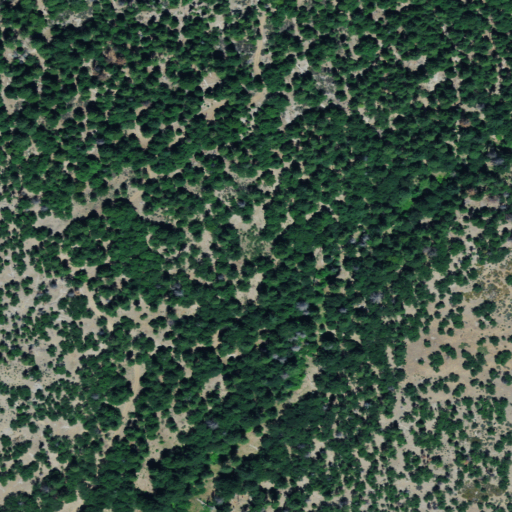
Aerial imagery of valley in California named Brock Gulch containing evergreen forest, shrub, and mixed forest